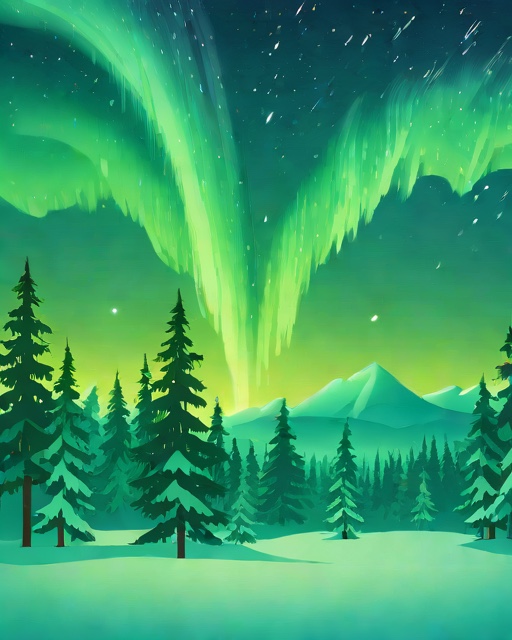
Category: Winter